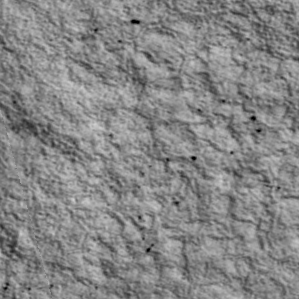
Label: non_frost